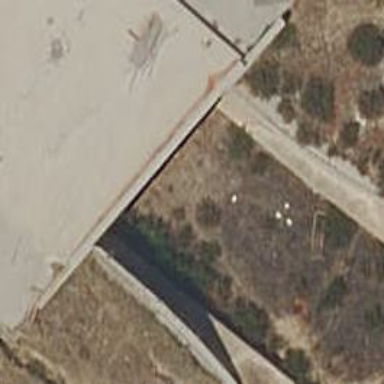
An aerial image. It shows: Tunnel.